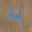
Label: 4